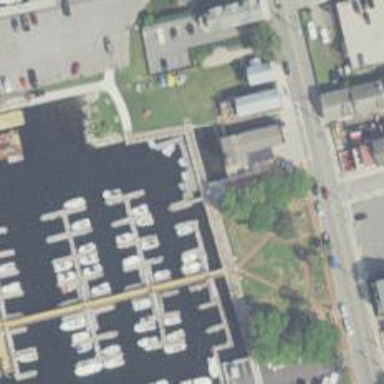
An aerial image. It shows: Man-made pier.